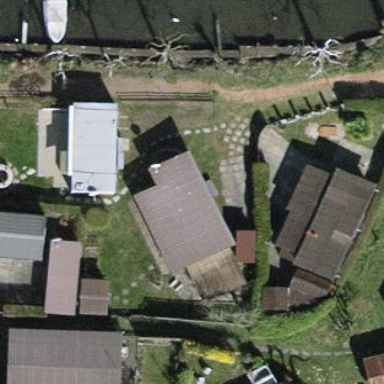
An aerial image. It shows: Static caravan.